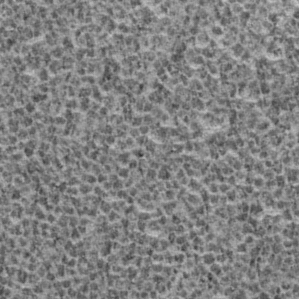
Label: frost